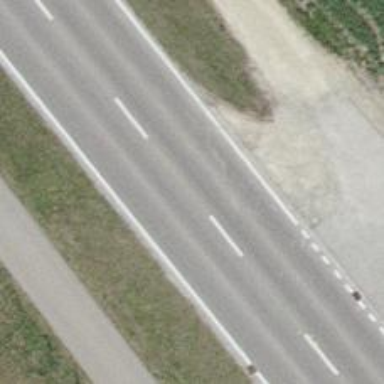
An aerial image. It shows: Secondary road with separate asphalt sidewalks.